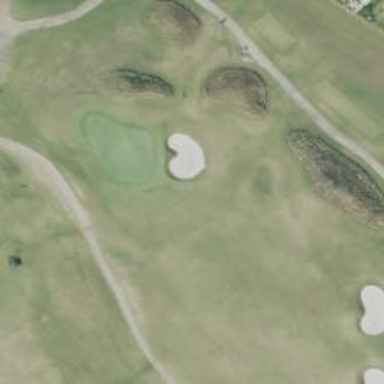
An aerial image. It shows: Grassy area designated for leisure. It is golf pitch with fairways.